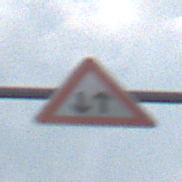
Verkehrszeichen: Gegenverkehr
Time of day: MorningAfternoon
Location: Outdoor (Nature)
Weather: PartlyCloudy
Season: NotSpecified
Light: Natural